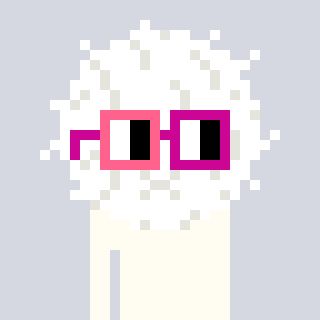
a pixel art character with square pink and red glasses, a cottonball-shaped head and a green-colored body on a cool background